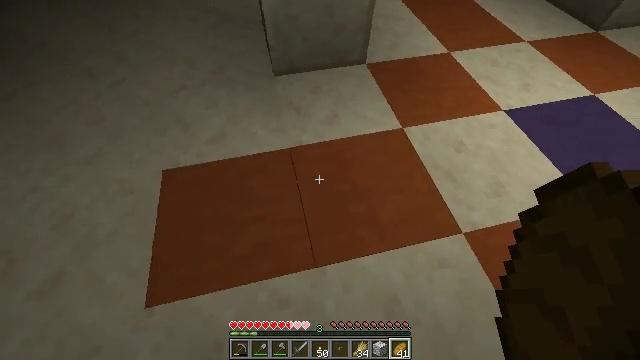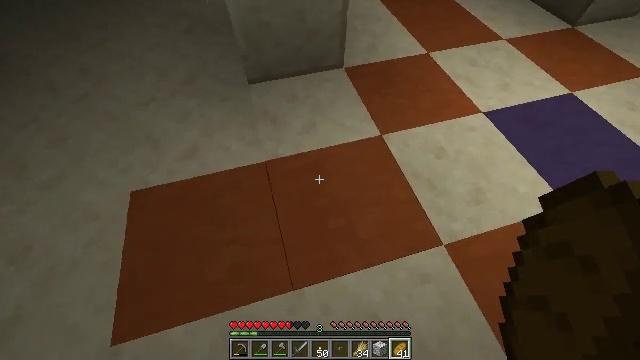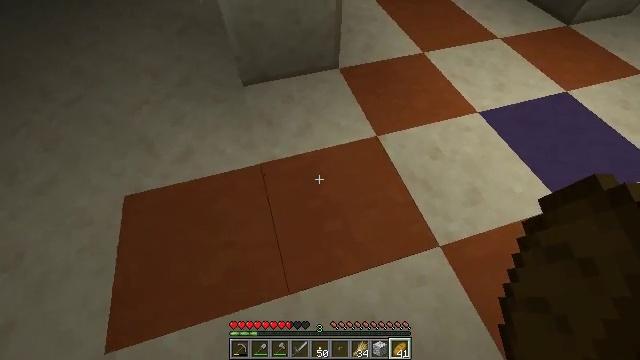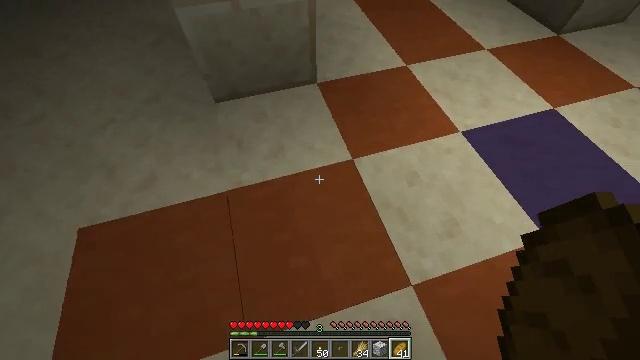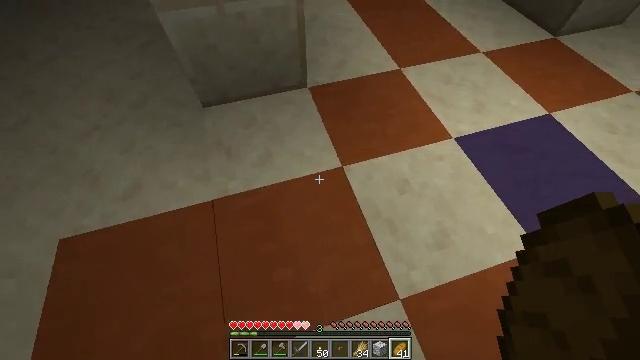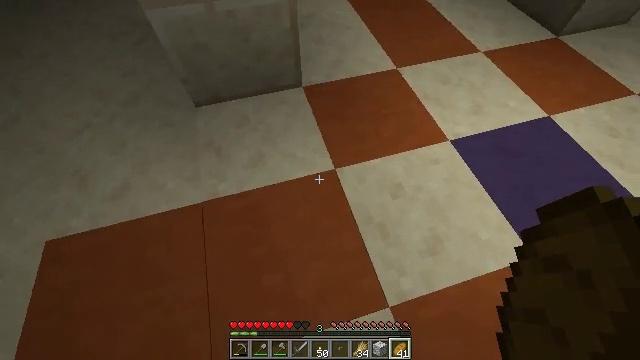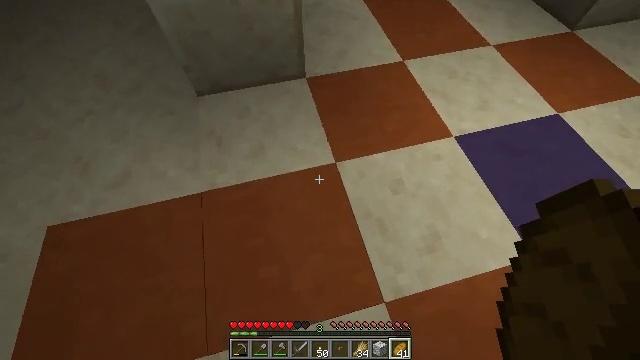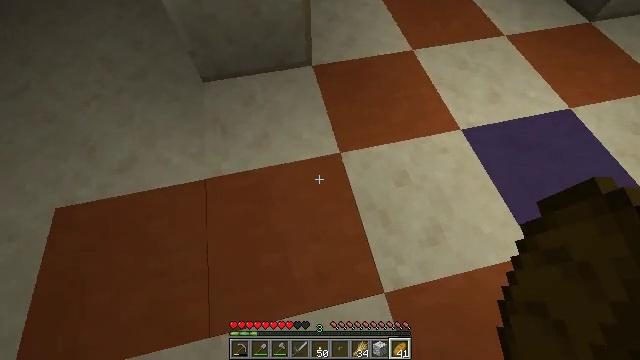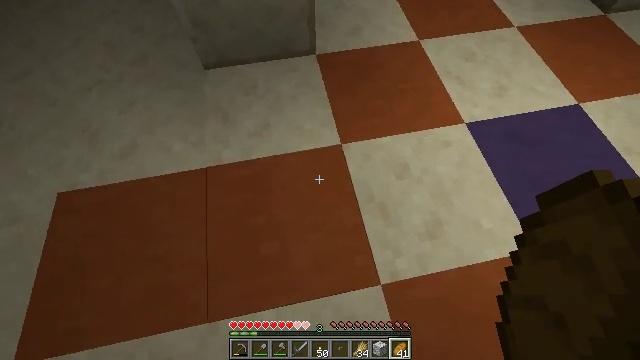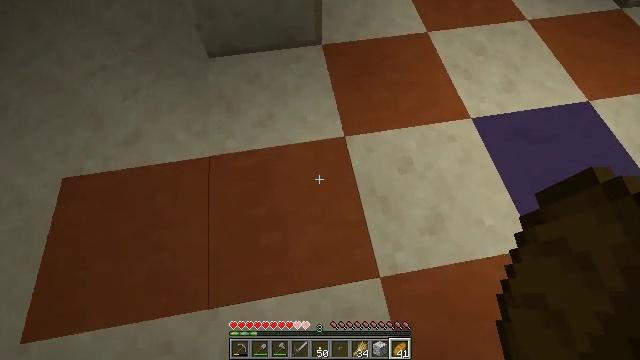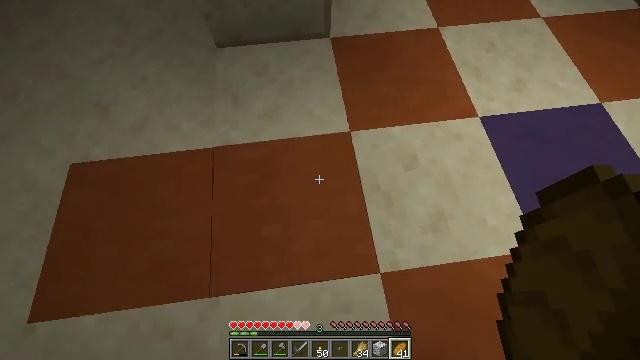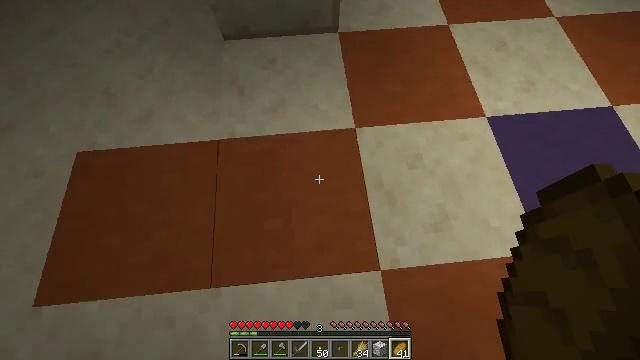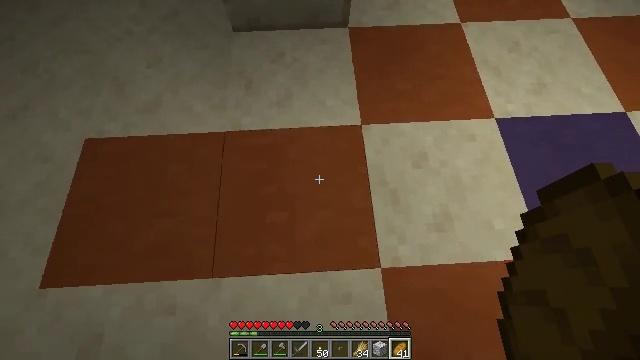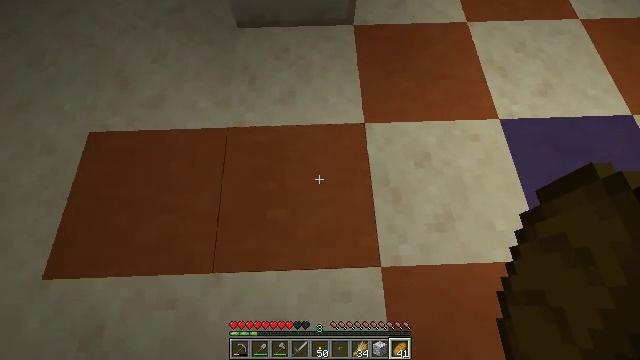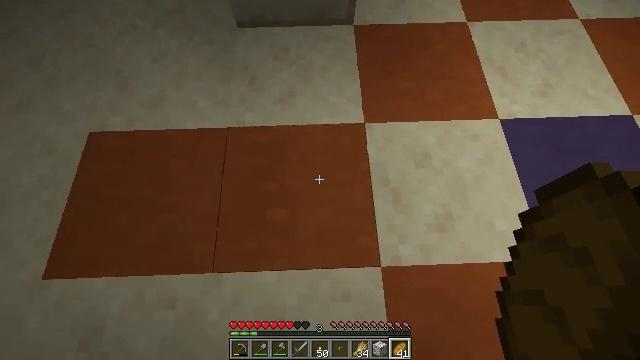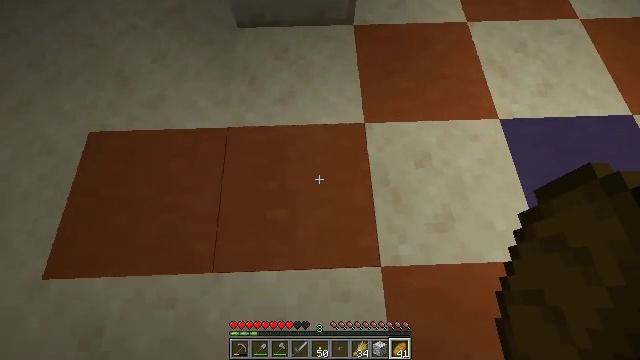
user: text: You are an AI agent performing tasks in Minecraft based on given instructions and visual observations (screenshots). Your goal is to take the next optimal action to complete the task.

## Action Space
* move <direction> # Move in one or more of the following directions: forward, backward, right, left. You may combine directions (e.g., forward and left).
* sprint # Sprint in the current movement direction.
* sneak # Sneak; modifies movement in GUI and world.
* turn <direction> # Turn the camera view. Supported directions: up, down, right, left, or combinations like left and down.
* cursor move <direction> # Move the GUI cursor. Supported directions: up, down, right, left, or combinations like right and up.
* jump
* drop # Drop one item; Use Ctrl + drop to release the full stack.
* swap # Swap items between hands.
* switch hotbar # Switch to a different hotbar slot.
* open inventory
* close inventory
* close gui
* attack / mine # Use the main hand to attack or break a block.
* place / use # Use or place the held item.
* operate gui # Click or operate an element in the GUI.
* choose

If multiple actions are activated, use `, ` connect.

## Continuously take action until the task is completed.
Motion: motion action
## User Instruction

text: Mine the orange terracotta block.
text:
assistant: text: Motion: move forward and move right, turn right, use / place
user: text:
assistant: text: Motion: move forward and move right
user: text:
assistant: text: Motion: move forward and move right
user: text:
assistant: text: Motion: use / place
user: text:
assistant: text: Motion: use / place
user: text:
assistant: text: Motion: turn left and down, use / place
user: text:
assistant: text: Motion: turn left and down, use / place
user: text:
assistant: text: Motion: turn left and down, use / place
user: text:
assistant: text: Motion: turn left and down, use / place
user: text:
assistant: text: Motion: turn left and down, use / place
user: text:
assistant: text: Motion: turn left, use / place
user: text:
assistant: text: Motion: turn left, use / place
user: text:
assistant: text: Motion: turn left, use / place
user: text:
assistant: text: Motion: use / place
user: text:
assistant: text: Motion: use / place
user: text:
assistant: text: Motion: use / place
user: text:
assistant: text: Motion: use / place
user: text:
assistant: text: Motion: no_op
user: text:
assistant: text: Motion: no_op
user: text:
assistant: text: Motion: no_op
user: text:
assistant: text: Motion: no_op
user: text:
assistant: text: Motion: no_op
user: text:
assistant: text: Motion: no_op
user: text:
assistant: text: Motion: move forward, turn down
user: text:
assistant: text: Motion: move forward, turn down
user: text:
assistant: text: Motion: move forward, turn left and down
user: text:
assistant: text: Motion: turn left and down
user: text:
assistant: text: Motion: turn left and down, switch to hotbar 1
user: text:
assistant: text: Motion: turn left and down, switch to hotbar 1
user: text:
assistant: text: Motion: turn down, attack / mine, switch to hotbar 1